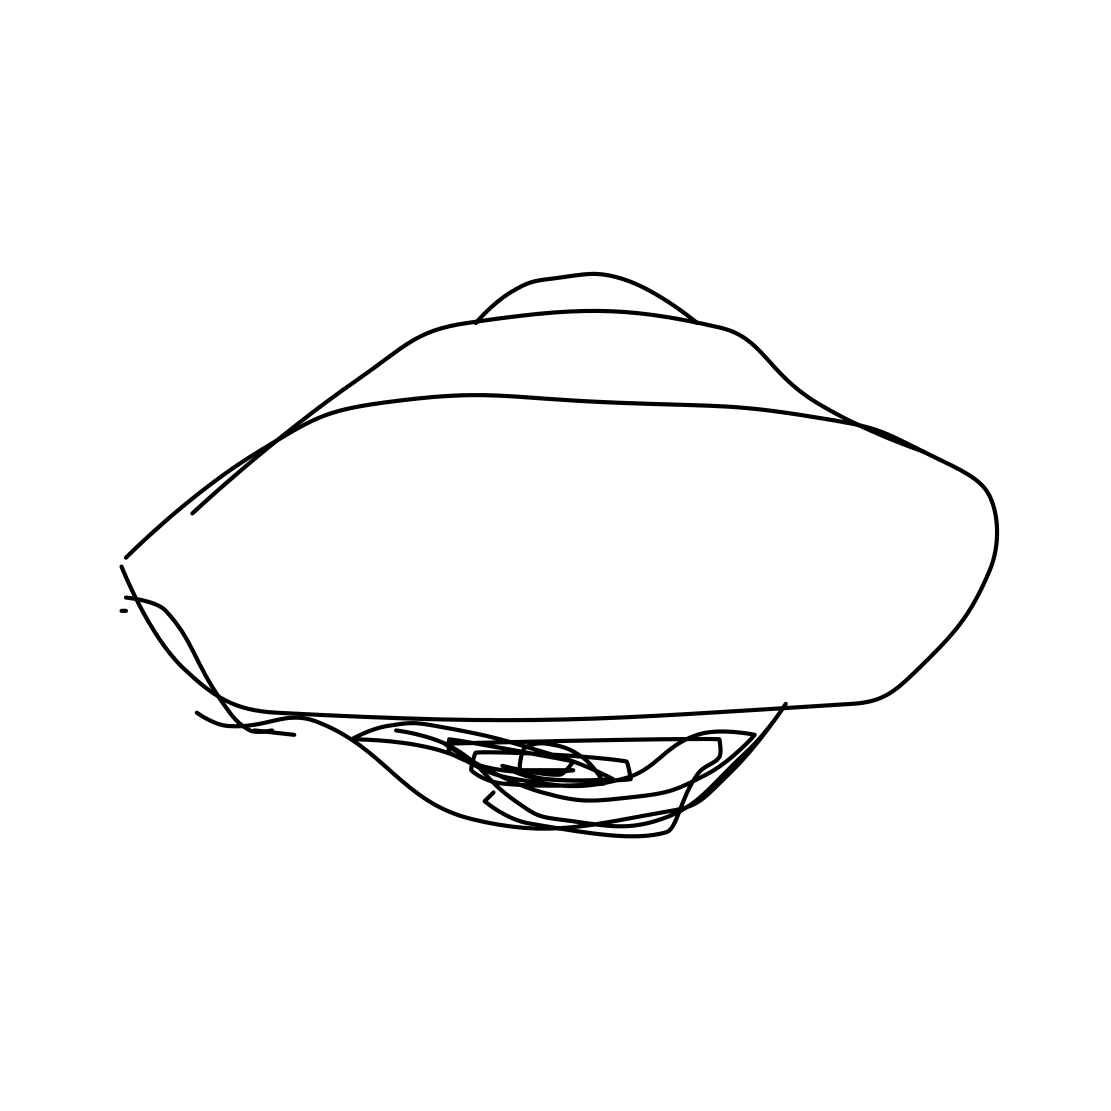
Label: flying saucer